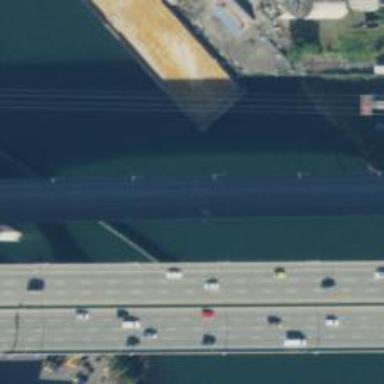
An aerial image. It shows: Secondary road crossing swing bridge.